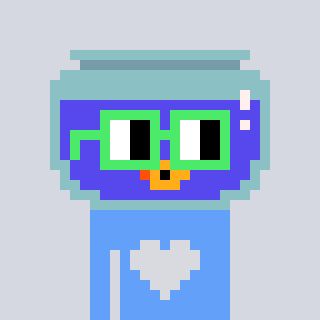
a pixel art character with square light green glasses, a goldfish-shaped head and a blue-colored body on a cool background